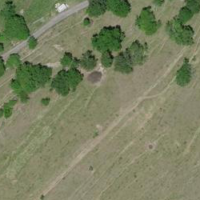
EUNIS habitat code: 52
Species observed at this site:
Tussilago farfara